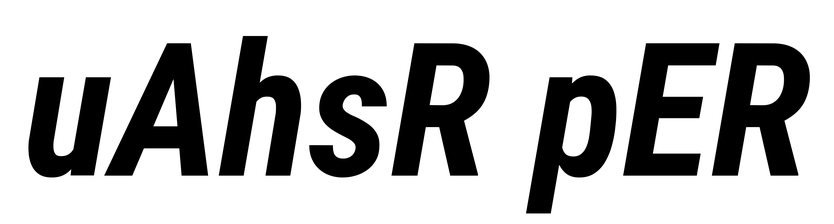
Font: Roboto-Italic_Condensed_Bold_Italic